Interaction volume radius: 10 \u00c5
Interaction volume height: 10 \u00c5
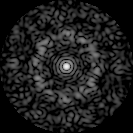
Disorder parameter: 0.7637